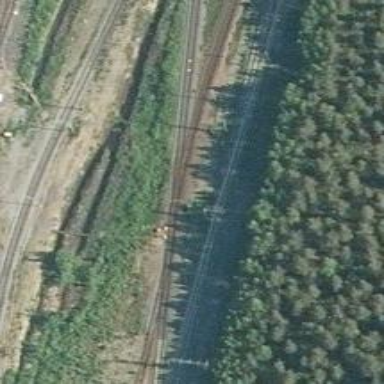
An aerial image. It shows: Railway with continuous electrified contact line.